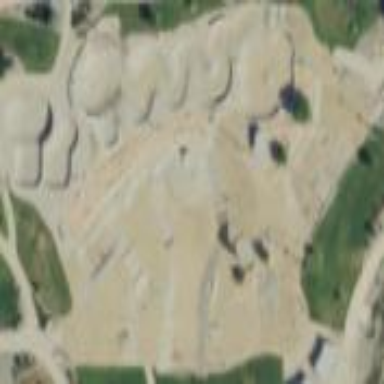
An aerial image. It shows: Concrete pitch for leisure land activities.